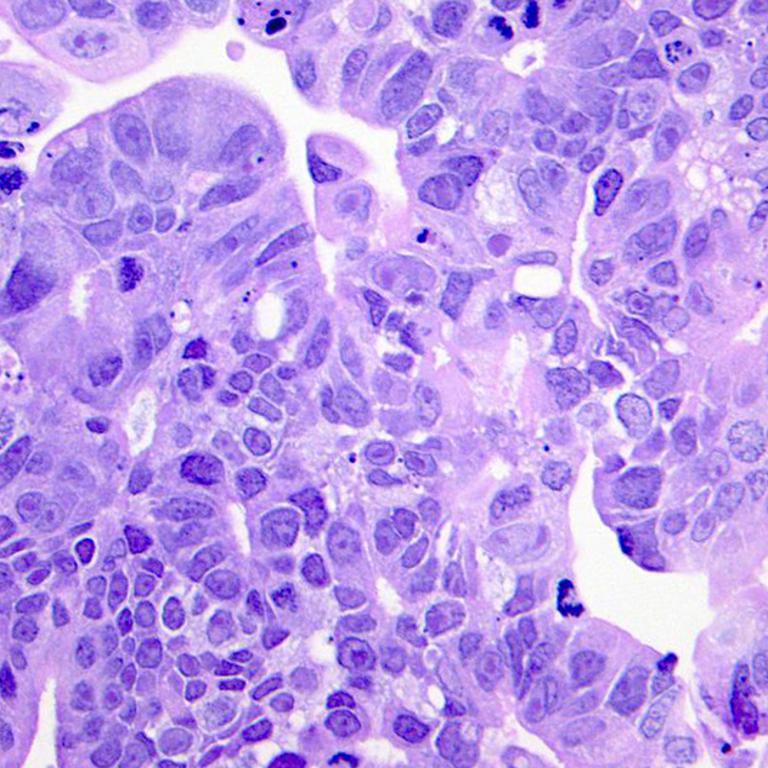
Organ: colon
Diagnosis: adenocarcinomas